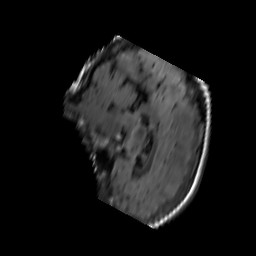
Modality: FLAIR
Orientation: sagittal
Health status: ill
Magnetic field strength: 3 T